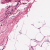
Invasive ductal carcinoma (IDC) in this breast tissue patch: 0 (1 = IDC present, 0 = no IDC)